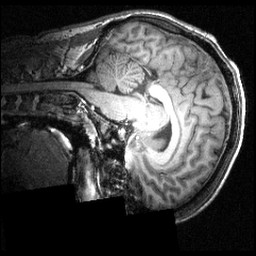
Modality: T1w
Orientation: sagittal
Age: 21
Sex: male
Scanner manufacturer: siemens
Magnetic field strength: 3.951 T
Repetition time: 1.5 s
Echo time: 0.00335 s